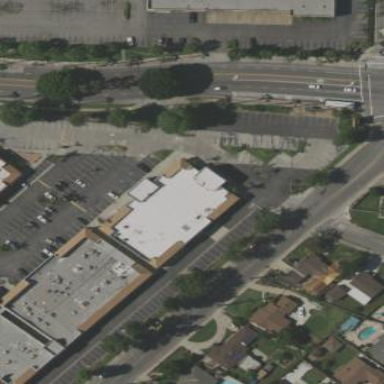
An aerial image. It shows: Retail building.